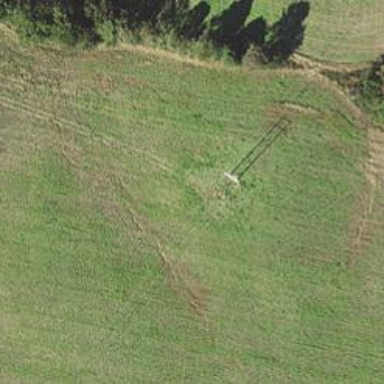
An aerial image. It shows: Power tower.